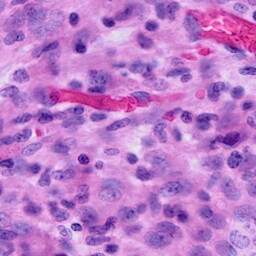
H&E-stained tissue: Ovarian